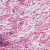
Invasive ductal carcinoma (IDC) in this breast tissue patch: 1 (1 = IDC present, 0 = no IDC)